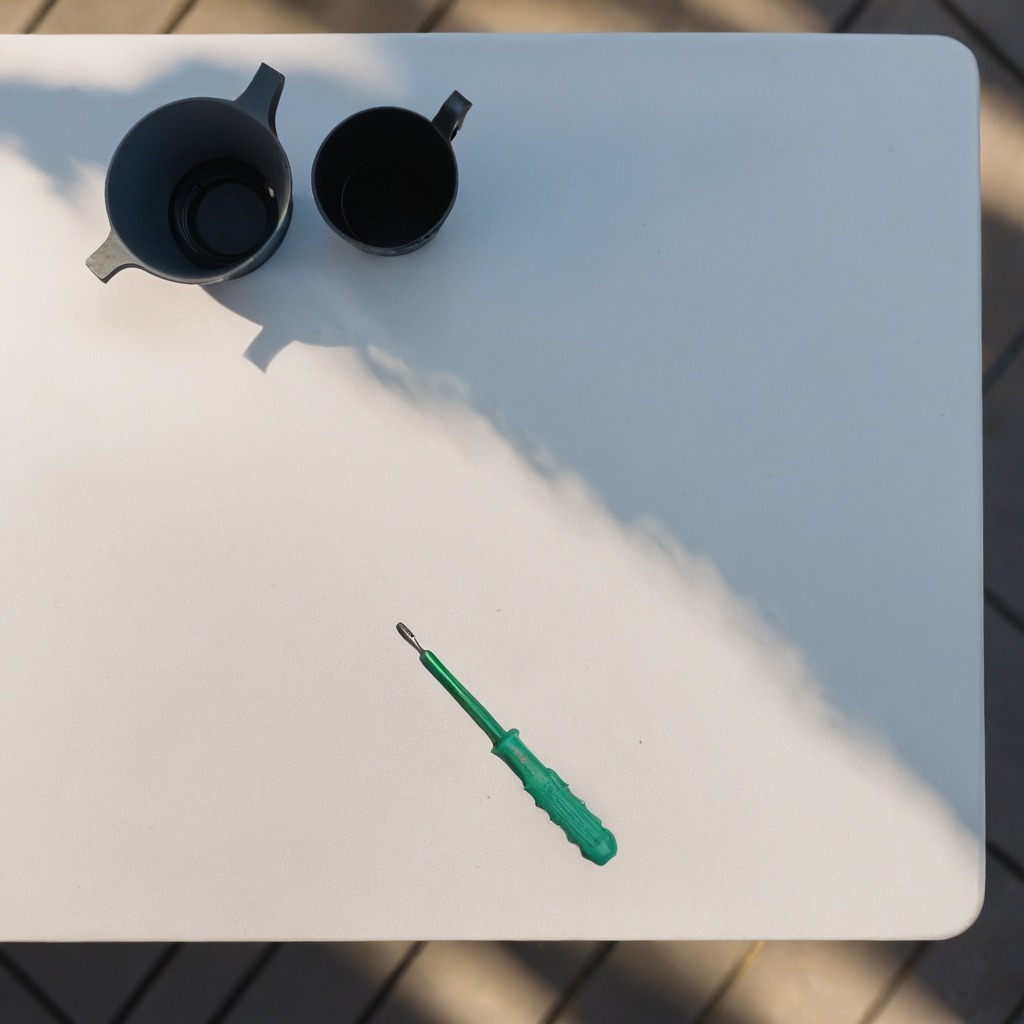
A screwdriver is lying on the table in the afternoon light.